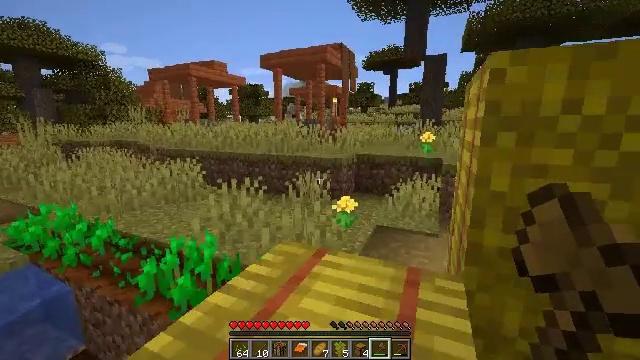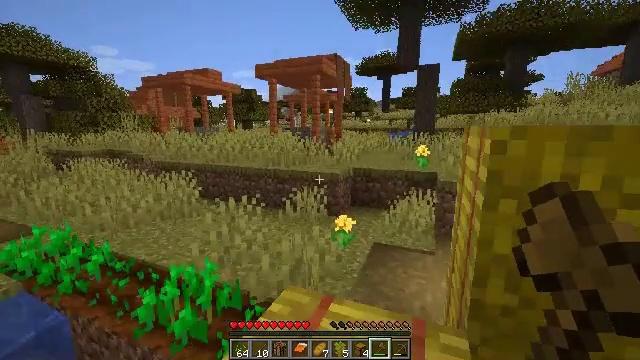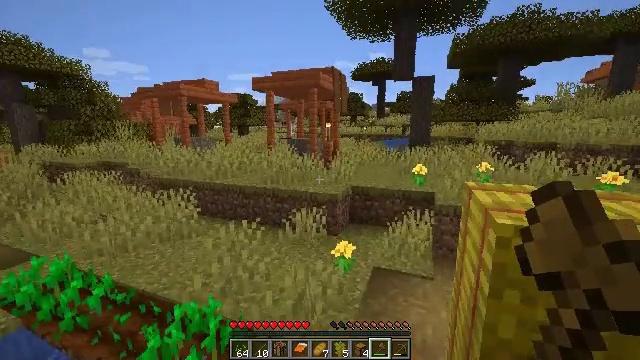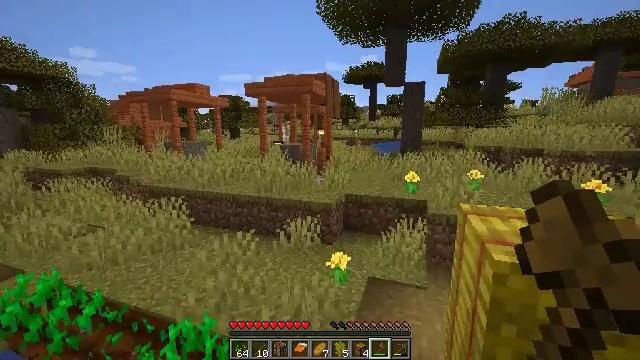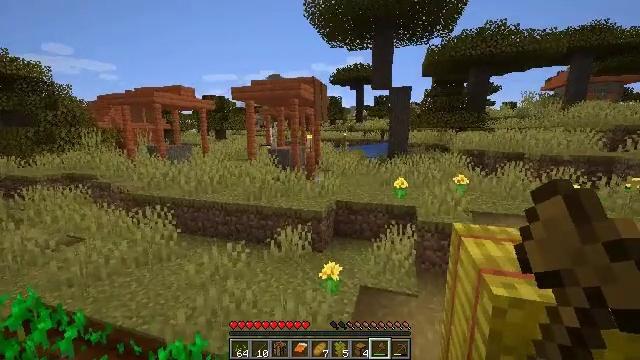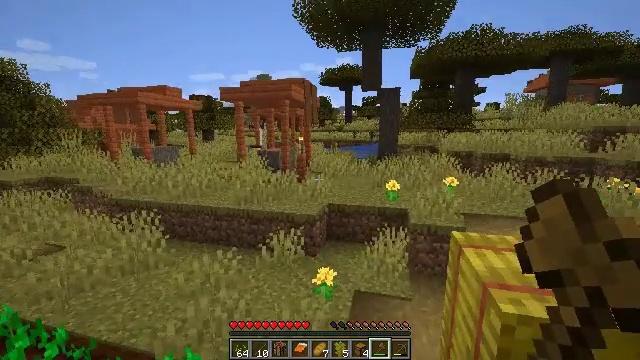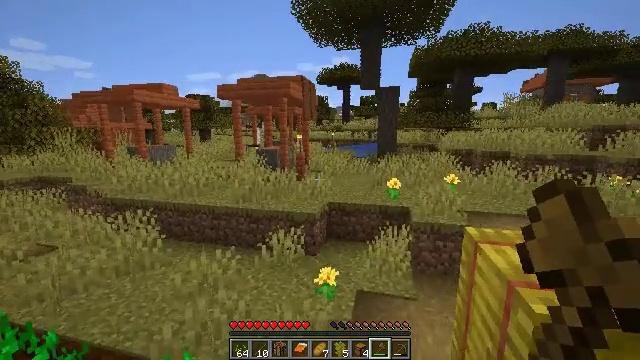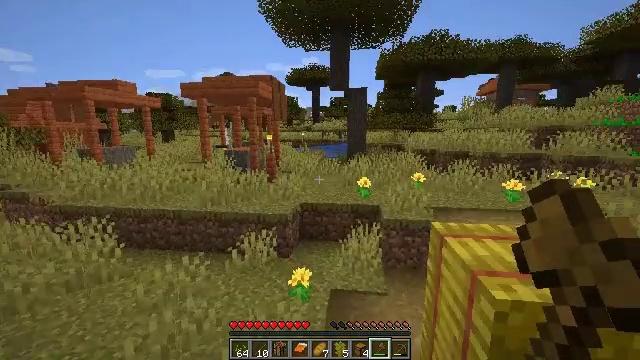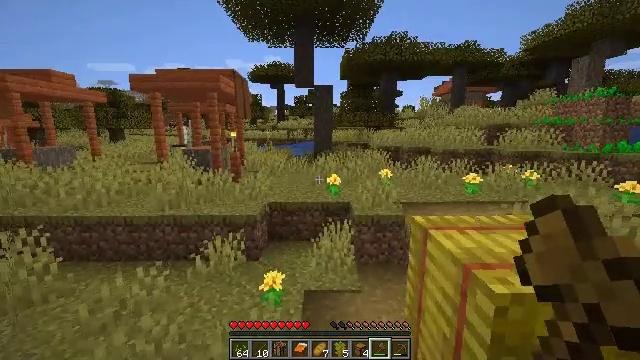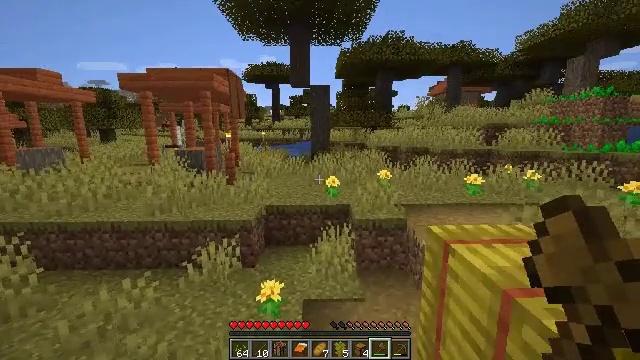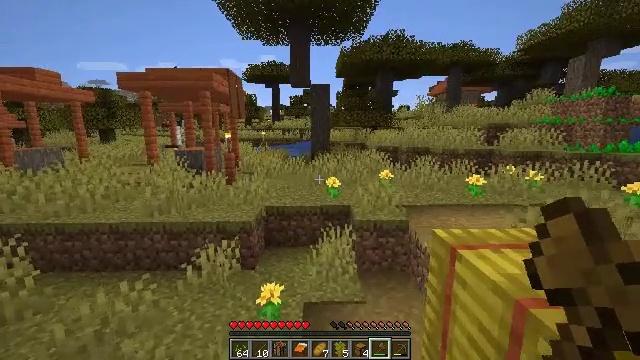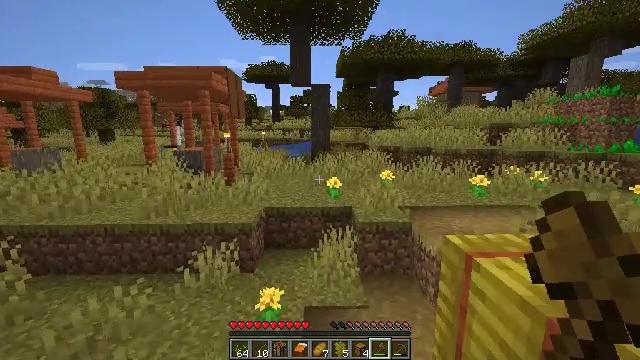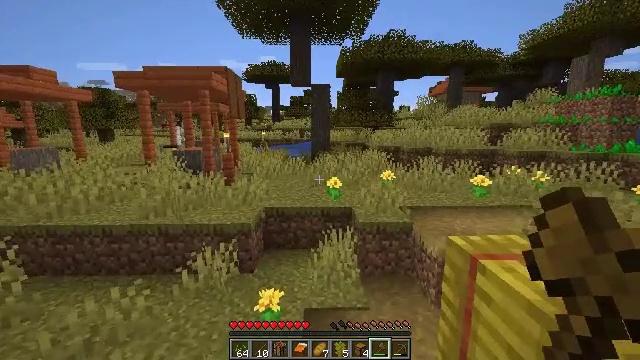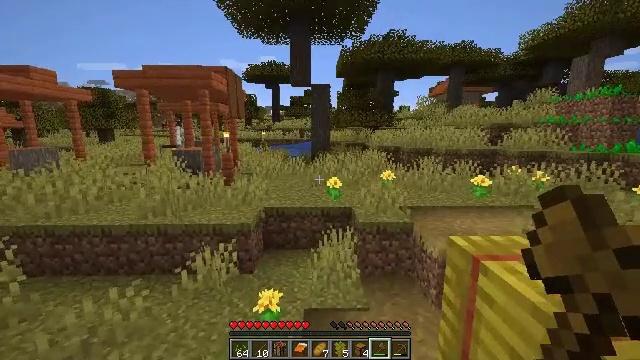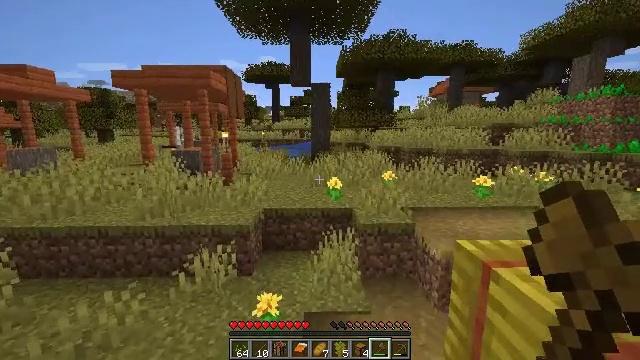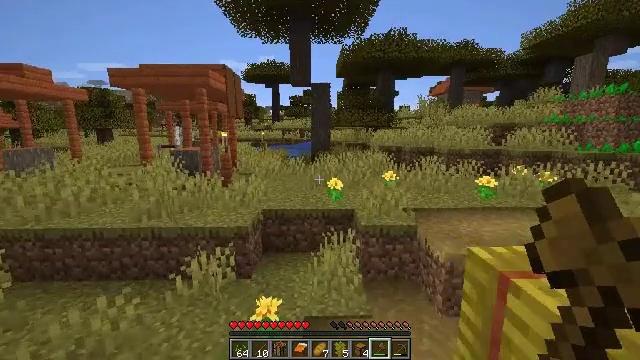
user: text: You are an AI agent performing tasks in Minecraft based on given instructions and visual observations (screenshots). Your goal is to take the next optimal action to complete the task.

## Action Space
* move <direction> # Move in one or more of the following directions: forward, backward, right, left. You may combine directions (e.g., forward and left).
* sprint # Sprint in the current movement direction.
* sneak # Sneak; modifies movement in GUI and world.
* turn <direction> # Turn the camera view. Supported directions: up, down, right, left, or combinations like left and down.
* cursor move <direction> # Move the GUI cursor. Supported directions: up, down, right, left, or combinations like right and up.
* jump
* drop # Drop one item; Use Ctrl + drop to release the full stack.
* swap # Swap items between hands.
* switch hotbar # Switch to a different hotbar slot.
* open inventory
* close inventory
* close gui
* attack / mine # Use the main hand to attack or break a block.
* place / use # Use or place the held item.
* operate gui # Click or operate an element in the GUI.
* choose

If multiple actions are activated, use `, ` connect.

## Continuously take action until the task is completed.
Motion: motion action
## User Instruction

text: Mine a chest to move it.
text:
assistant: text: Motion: move forward, turn right, jump
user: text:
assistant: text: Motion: move forward, turn right, jump
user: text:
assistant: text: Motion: move forward, turn right
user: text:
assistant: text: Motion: move forward, turn right
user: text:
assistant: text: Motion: move forward, turn right
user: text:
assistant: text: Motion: move forward
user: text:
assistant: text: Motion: move forward, turn right
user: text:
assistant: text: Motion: move forward, turn right
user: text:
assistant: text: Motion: move forward, turn right
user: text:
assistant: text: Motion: no_op
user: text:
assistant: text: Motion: no_op
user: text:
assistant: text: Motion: no_op
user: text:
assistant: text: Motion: no_op
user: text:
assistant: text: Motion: move forward
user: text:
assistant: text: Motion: move forward
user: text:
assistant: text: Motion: move forward
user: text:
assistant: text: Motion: move forward, turn right and up
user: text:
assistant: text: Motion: move forward, turn right
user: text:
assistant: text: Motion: move forward, turn right
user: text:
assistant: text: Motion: move forward, turn right
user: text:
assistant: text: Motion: move forward, turn right
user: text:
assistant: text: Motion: move forward, turn right
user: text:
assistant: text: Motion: move forward, turn right and up
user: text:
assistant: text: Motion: move forward, turn right and up
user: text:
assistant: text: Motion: move forward, turn right
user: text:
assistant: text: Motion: move forward, turn right
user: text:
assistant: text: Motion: move forward, turn right
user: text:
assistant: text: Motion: move forward, turn right
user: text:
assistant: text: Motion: move forward
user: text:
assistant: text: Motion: move forward